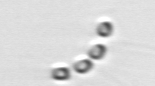
Label: Chaetoceros